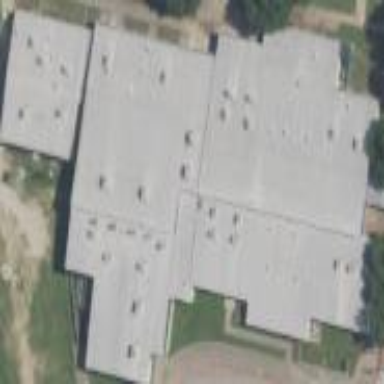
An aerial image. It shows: School building.